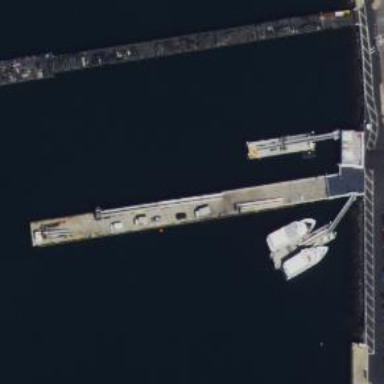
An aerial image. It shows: Man-made pier.